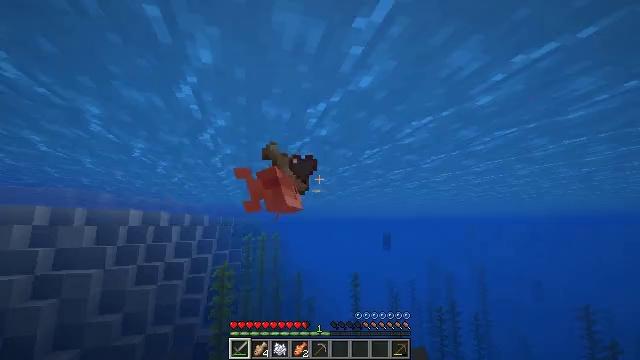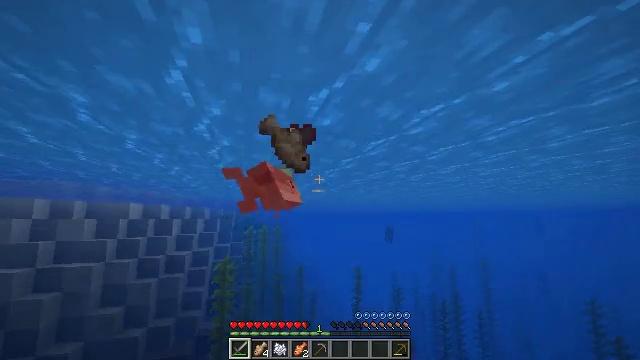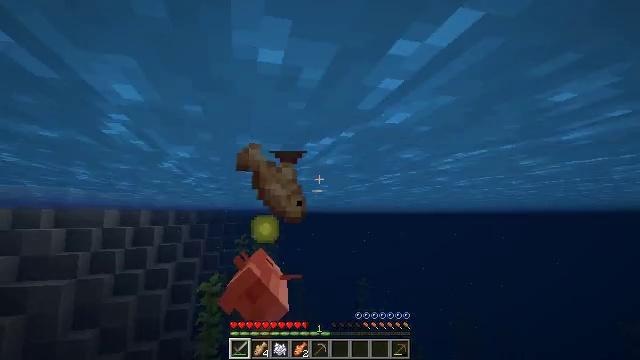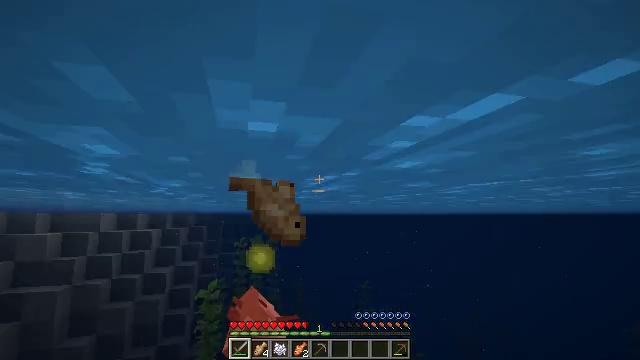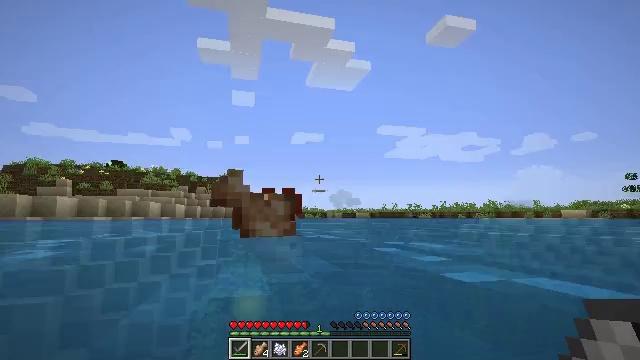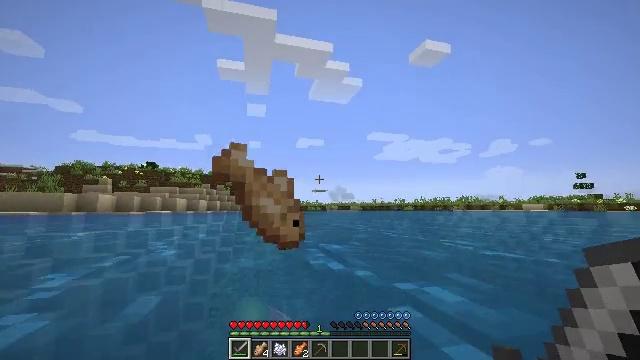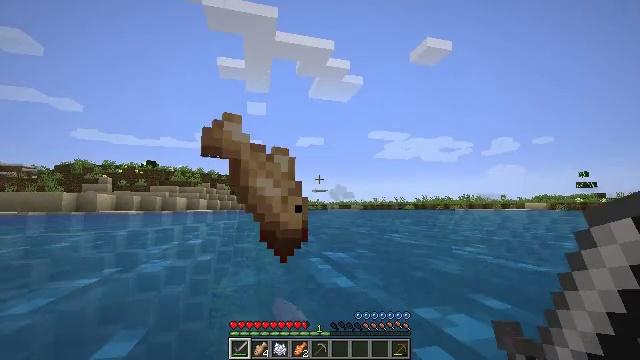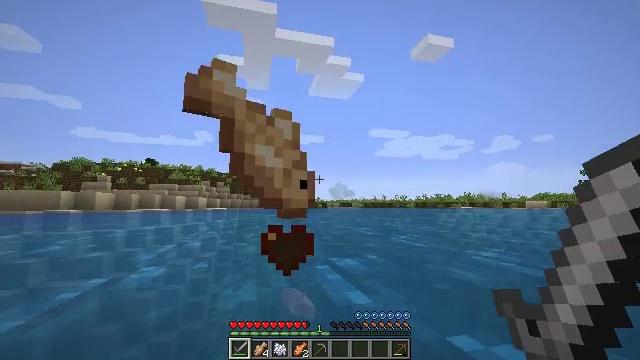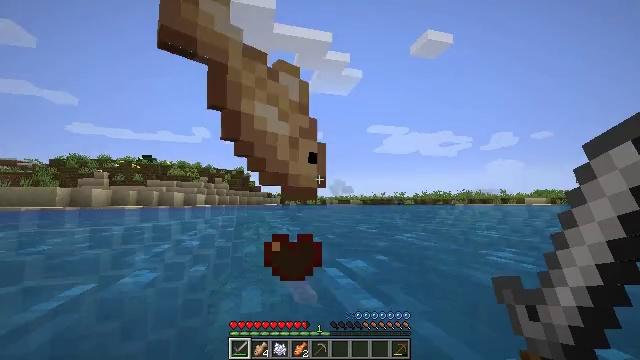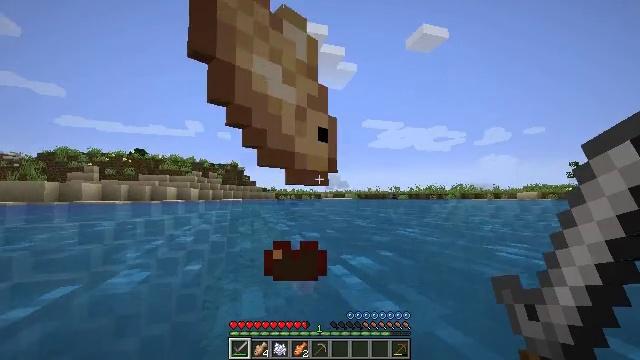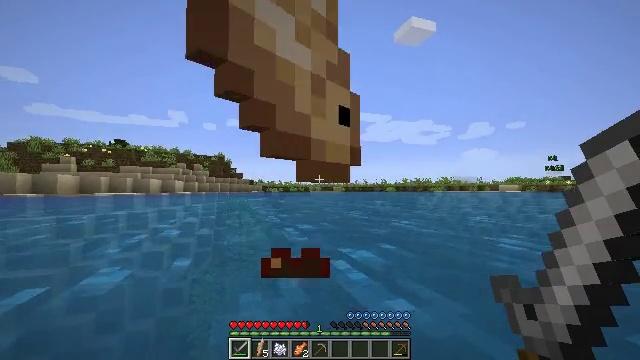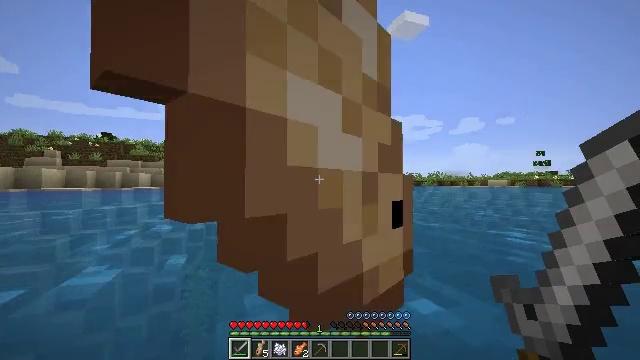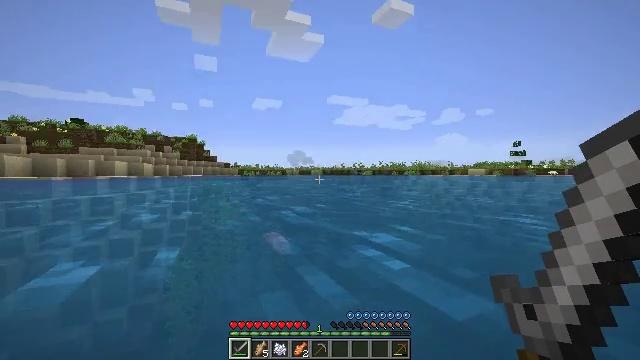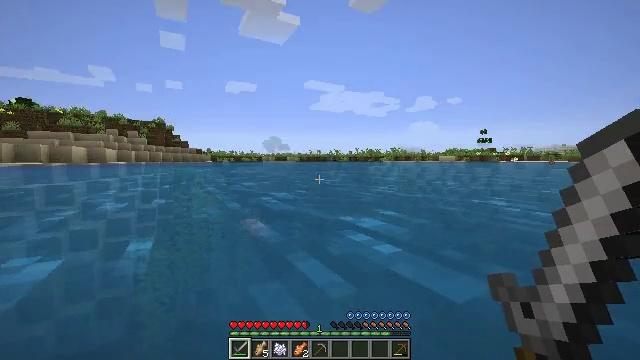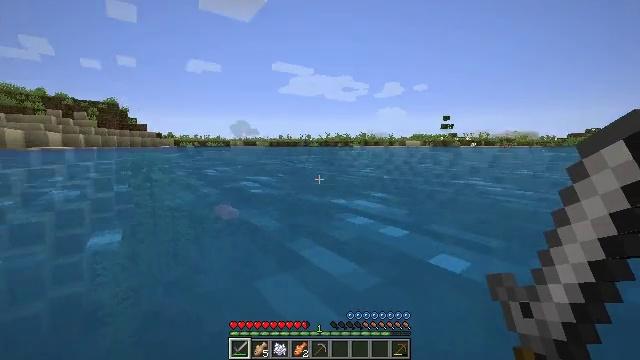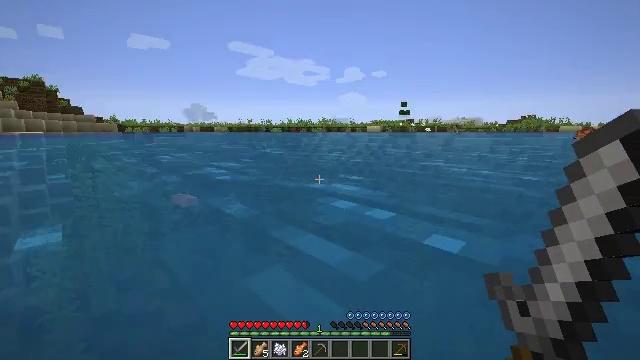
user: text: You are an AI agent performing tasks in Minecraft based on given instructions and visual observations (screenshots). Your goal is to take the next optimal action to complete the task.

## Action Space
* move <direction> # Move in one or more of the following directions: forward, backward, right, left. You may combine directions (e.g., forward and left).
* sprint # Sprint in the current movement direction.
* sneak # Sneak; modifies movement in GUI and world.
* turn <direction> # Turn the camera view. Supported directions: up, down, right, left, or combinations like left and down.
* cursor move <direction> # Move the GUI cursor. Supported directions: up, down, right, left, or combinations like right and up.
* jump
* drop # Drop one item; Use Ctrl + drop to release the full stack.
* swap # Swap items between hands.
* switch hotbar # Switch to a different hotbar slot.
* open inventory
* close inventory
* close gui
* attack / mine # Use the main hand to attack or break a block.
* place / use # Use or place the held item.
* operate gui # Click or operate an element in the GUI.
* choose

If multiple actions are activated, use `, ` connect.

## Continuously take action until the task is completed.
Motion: motion action
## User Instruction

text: Kill the tropical fish.
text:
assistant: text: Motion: move forward, turn down
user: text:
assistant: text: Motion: move forward, turn down
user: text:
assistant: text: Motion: move forward
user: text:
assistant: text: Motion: move forward and move left
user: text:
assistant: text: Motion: move forward and move left
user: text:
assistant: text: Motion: move forward and move left
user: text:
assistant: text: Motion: move forward and move left
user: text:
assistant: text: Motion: move forward and move left
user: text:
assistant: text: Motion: move forward and move left, turn right and down
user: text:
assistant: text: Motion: move forward and move left, turn right and down
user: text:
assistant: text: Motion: move forward and move left, turn right and down
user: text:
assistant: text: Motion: move forward and move left, turn right and down
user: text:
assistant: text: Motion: move forward and move left, turn right and down
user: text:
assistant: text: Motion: move forward, turn right and down
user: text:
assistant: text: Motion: move forward, turn right and down
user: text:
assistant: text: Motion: move forward, turn right and down
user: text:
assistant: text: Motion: move forward, turn right and down
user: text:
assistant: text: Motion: move forward, turn right and down
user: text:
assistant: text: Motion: move forward, turn right
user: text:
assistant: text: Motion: move forward, turn right
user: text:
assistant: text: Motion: move forward, turn right
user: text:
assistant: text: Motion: move forward
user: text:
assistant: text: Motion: move forward
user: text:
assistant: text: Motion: move forward, turn right
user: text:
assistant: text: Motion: move forward, turn right
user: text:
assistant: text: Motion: move forward
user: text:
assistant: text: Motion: move forward
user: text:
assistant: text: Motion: move forward
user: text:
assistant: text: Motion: move forward
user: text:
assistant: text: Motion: move forward